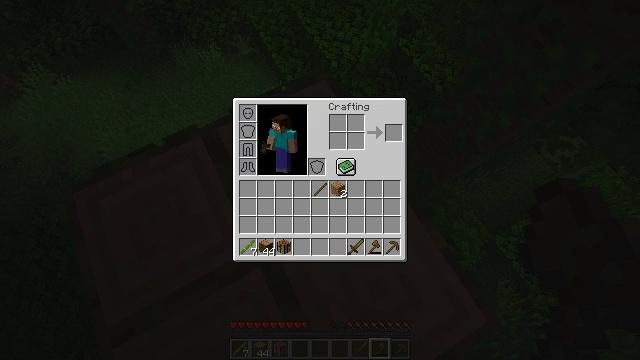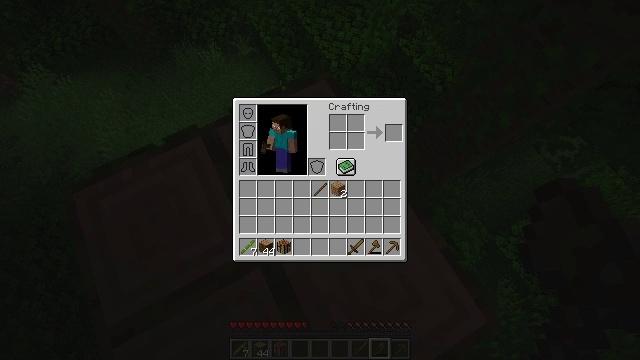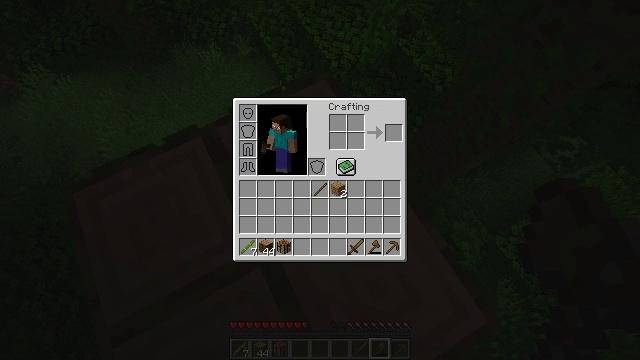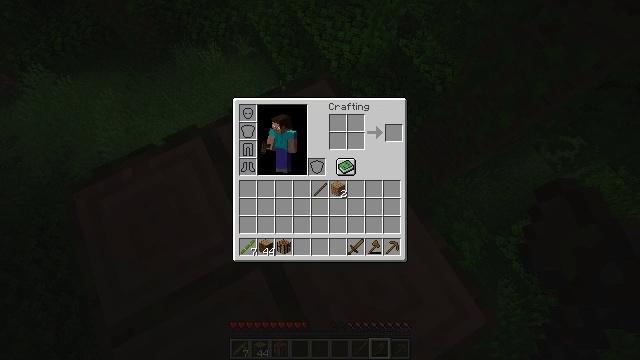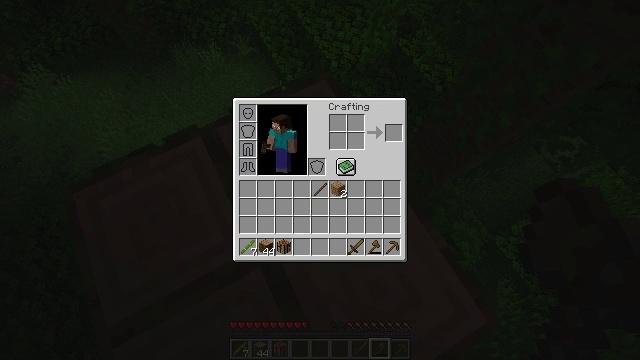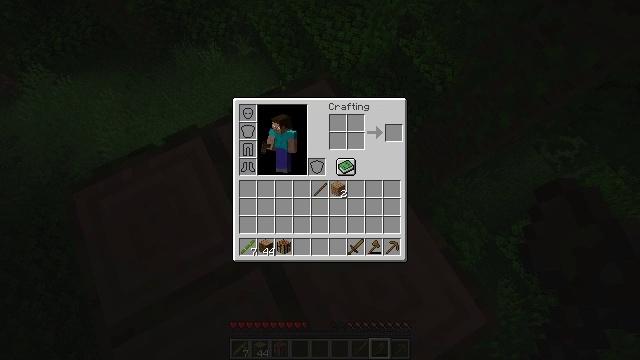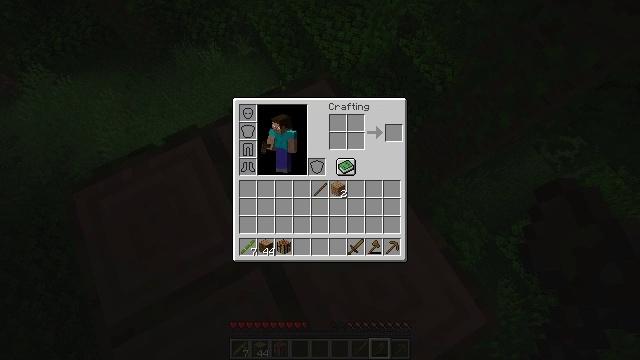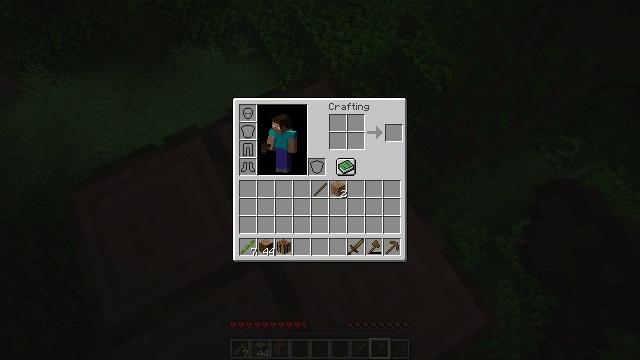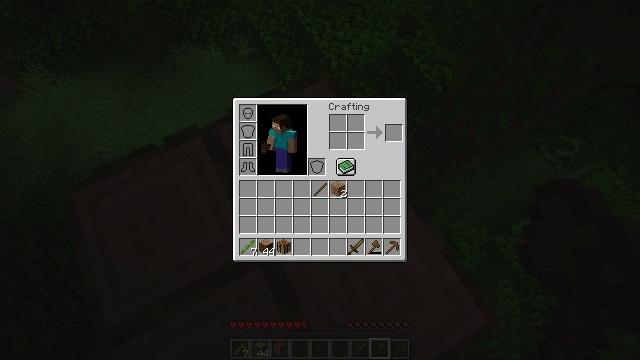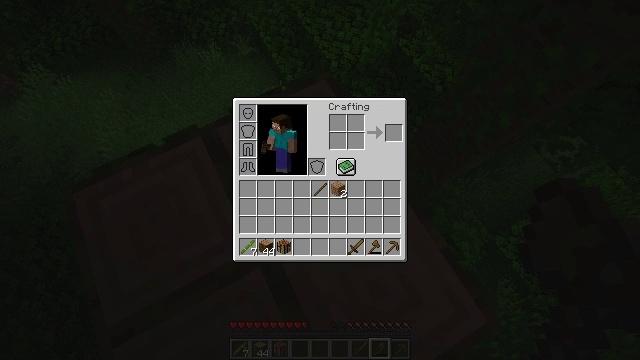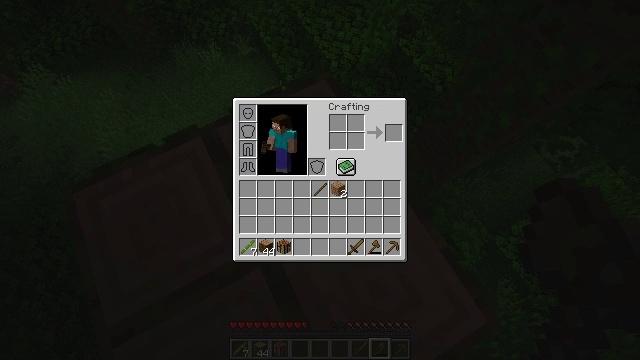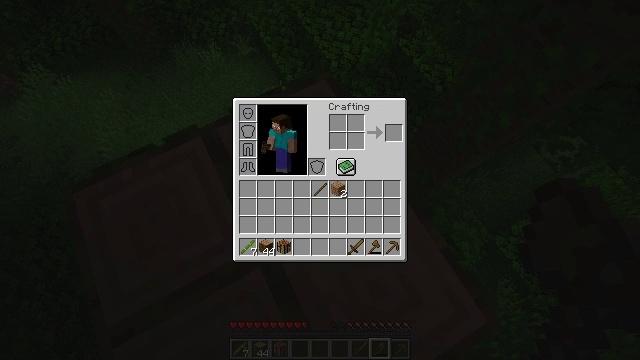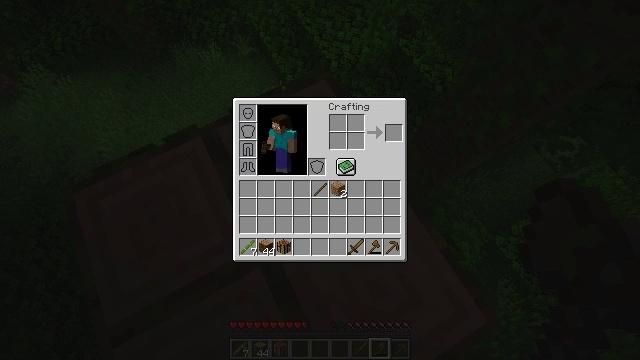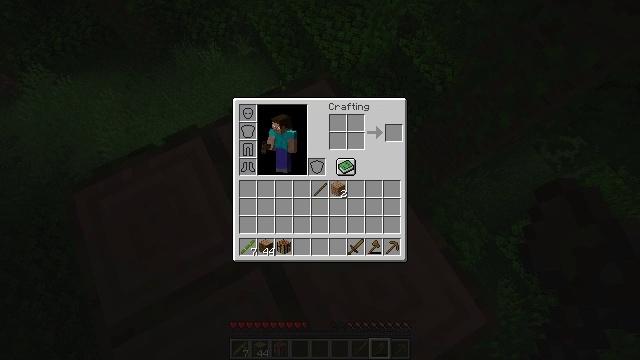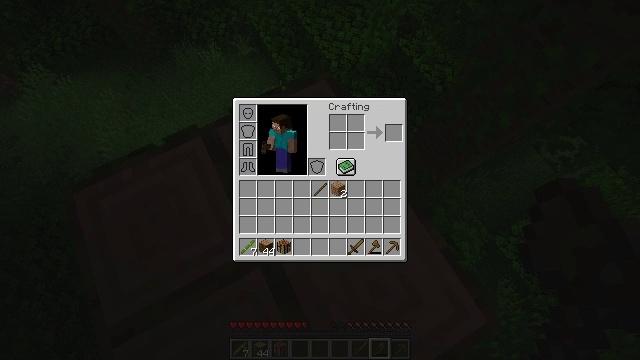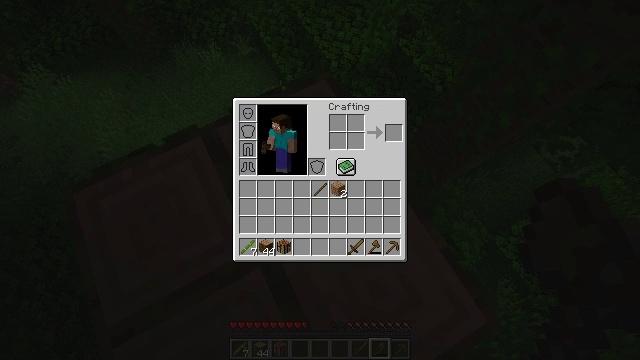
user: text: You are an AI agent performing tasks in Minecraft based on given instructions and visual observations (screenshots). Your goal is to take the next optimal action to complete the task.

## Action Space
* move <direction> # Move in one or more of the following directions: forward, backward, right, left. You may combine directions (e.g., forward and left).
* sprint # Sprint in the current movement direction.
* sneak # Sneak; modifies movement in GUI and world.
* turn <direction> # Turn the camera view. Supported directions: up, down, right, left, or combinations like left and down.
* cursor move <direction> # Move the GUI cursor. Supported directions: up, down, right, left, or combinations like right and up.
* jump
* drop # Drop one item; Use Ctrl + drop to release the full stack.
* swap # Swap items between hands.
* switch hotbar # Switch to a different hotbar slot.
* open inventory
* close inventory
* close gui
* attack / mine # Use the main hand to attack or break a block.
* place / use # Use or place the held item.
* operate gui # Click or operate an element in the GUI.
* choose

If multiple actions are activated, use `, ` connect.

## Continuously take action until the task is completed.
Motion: motion action
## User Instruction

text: Harvest the jungle log from the tree trunk.
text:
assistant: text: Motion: no_op
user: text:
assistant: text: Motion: no_op
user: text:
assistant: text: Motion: no_op
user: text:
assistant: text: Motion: no_op
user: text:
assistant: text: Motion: no_op
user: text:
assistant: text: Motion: no_op
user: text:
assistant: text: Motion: no_op
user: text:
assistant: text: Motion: no_op
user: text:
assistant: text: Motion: no_op
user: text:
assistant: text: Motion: no_op
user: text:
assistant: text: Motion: no_op
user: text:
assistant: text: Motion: no_op
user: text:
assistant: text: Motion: no_op
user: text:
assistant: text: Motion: no_op
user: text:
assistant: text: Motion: no_op
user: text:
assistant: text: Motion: no_op
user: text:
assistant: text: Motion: no_op
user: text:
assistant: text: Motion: no_op
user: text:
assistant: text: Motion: no_op
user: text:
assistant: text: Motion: no_op
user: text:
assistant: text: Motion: no_op
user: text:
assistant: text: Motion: no_op
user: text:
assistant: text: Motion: no_op
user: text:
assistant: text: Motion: no_op
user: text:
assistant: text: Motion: no_op
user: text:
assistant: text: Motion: no_op
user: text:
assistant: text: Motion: no_op
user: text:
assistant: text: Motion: no_op
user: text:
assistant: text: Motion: no_op
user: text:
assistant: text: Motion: no_op